Question: I am getting a histogram. I want to compute the standard deviation and expected value of the given histogram. Which matlab function will help me to do that? Secondly I want to show the variance and expected value over the histogram as shown in the figure below. How can I embed these lines over this histogram?
My histogram plots values v/s their probabilities...

This is my code plotting histogram:
'''
edges = unique(columnB)
n_elements =histc(columnB, edges)/numel(columnB);
c_elements =(n_elements)
figure(2)
bar(edges,c_elements,'BarWidth',4)
'''
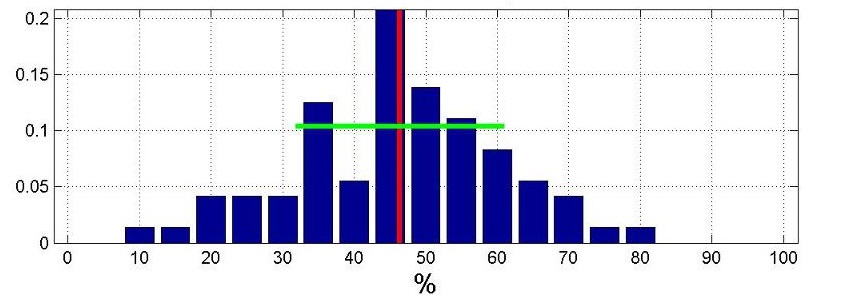
Answer: For evaluating the values of mean and std:
'''
meanB=mean(columnB); % expectation
stdB=std(columnB); % std
'''
For adding it to your plot:
'''
figure(2)
hold on
ylim=get(gca,'ylim')
line([meanB meanB], ylim,'color','g')
hold on
line [meanB+stdB meanB+stdB NaN meanB-stdB meanB-stdB] , [ylim NaN ylim], 'color','r')
'''
will give you green line for mean and red lines for std